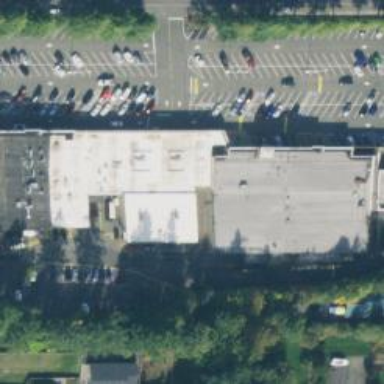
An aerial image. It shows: Commercial building.